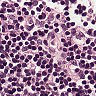
Metastatic tissue present: no